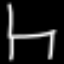
Label: bed